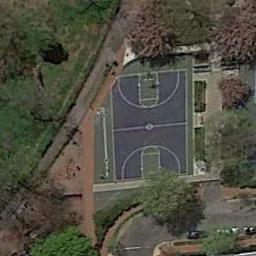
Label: basketball_court